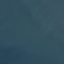
Land use / land cover class: SeaLake